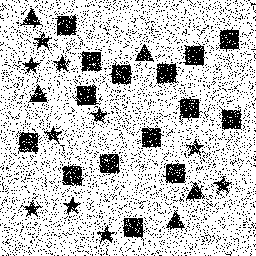
Squares: 15
Triangles: 5
Stars: 10
Total shapes: 30